Field crop: maize
Growth stage: 2
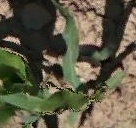
Species: maize